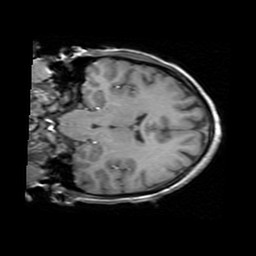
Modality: T1w
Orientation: coronal
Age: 25
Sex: female